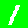
Digit: 1